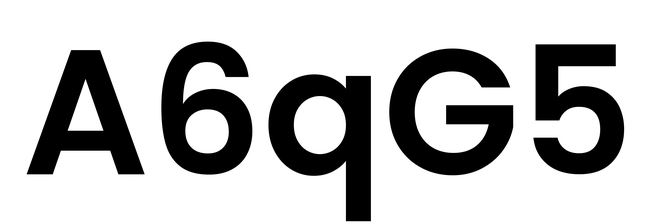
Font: Poppins-SemiBold